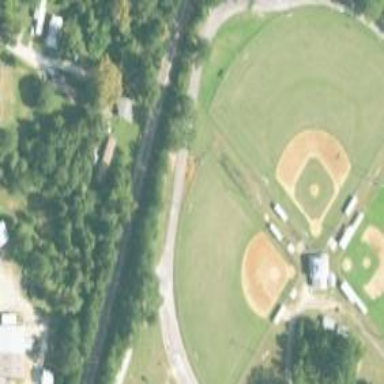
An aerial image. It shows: Baseball pitch for leisure land.